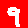
Digit: 9